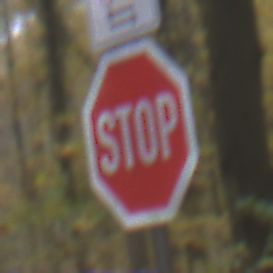
Verkehrszeichen: Stop
Zusatzzeichen oben: RichtungsangabeDurchPfeile9
Umgebung: Outdoor, Nature
Tageszeit: MorningAfternoon
Wetter: Overcast
Licht: Natural
Jahreszeit: Autumn
Kontrast: LowContrast